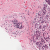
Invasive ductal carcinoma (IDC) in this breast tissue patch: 0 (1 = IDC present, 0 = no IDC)